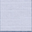
Piece: xx